Question: I'm now developing a web application to view my DWF/DWFX models (exported by Revit 2017/2019). I'm now using the most updated version of forger viewer api (v6).
I discovered that it failed to display edges in Settings. When I switch back to use v4.2 version of the viewer api, the problem disappeared. The edges are showing correctly. I have also tried the same models but in different formats (RVT & NWD), there are no such problem. Is it a bug for v6? Where can I report the bug?

Thanks.
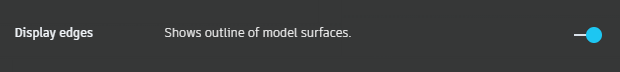
Answer: Based on what you describe, it does sound like a bug in v6. Please send us an email to forge (dot) help (at) autodesk (dot) com, including as much info as possible:
1. specific version of the viewer (you can find it by typing LMV_VIEWER_VERSION in the console)
2. any errors/warnings from the console
3. screenshots of what you see
4. if possible, the input file that reproduces the issue
Thanks!